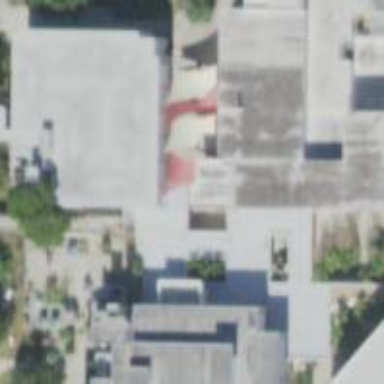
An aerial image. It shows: College building.